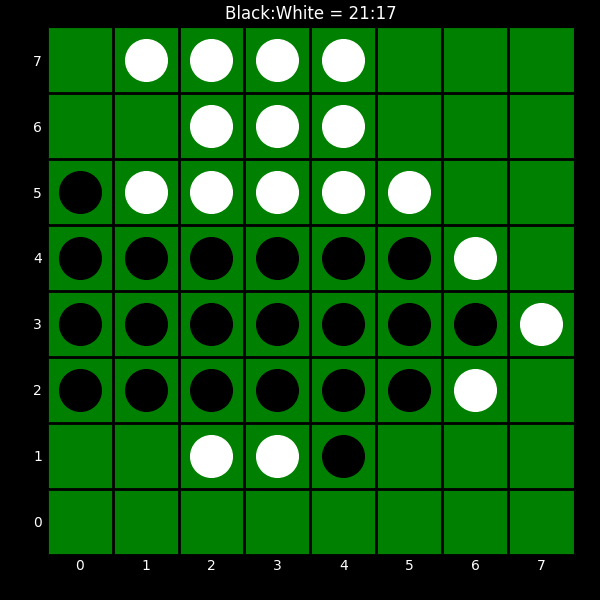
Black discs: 21
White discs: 17